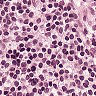
Metastatic tissue present: no